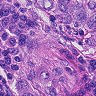
Metastatic tissue present: yes